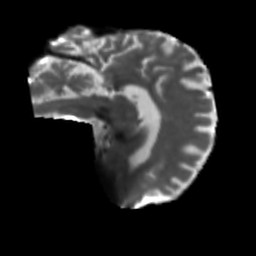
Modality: T2w
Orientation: sagittal
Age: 54
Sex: male
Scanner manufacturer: siemens
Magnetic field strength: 3 T
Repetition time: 5.25 s
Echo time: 0.08 s